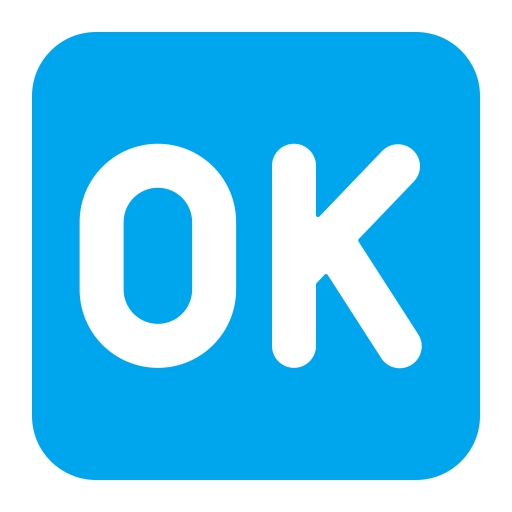
ok button flat